Field crop: tomato
Growth stage: 1
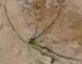
Species: cyperus